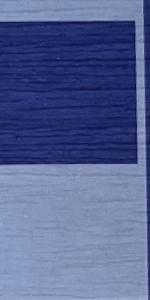
Label: Empty